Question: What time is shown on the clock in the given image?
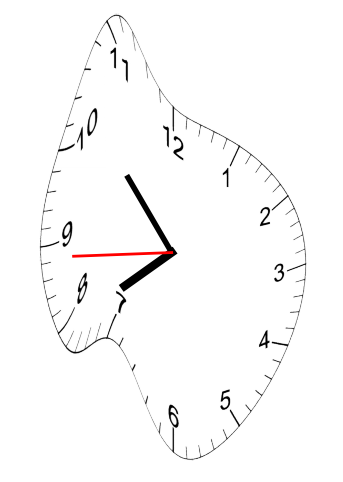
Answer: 07:52:44